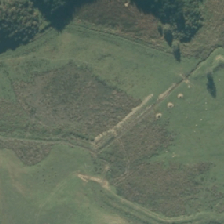
Land cover: herbaceous_freshwater_vege